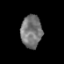
Tissue: prostate
Cell type: Epithelial cells
Senescence score: 0.2813
Nuclear area (px): 669
Mean DAPI intensity: 117.682